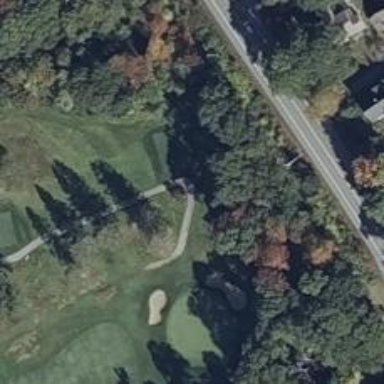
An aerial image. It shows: Golf cartpath that is also road path.